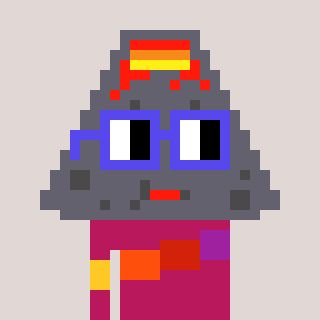
a pixel art character with square blue glasses, a volcano-shaped head and a darkpink-colored body on a warm background